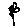
Label: flower